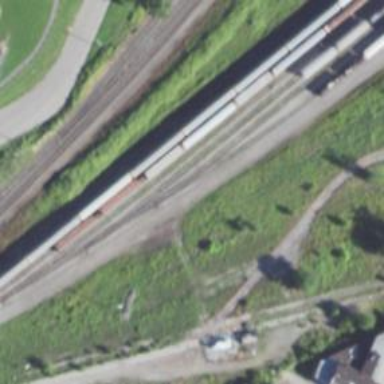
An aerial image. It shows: Abandoned railway yard is depicted.